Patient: sex M, age 31
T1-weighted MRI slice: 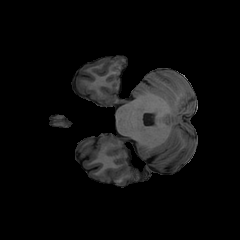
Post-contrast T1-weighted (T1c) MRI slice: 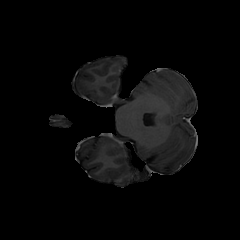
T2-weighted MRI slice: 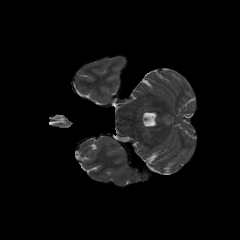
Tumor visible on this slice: no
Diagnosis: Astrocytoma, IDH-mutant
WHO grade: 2